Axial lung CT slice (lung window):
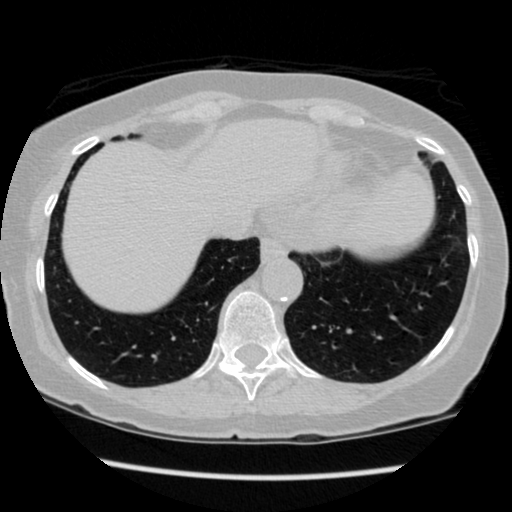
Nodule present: no